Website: lowes
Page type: cart
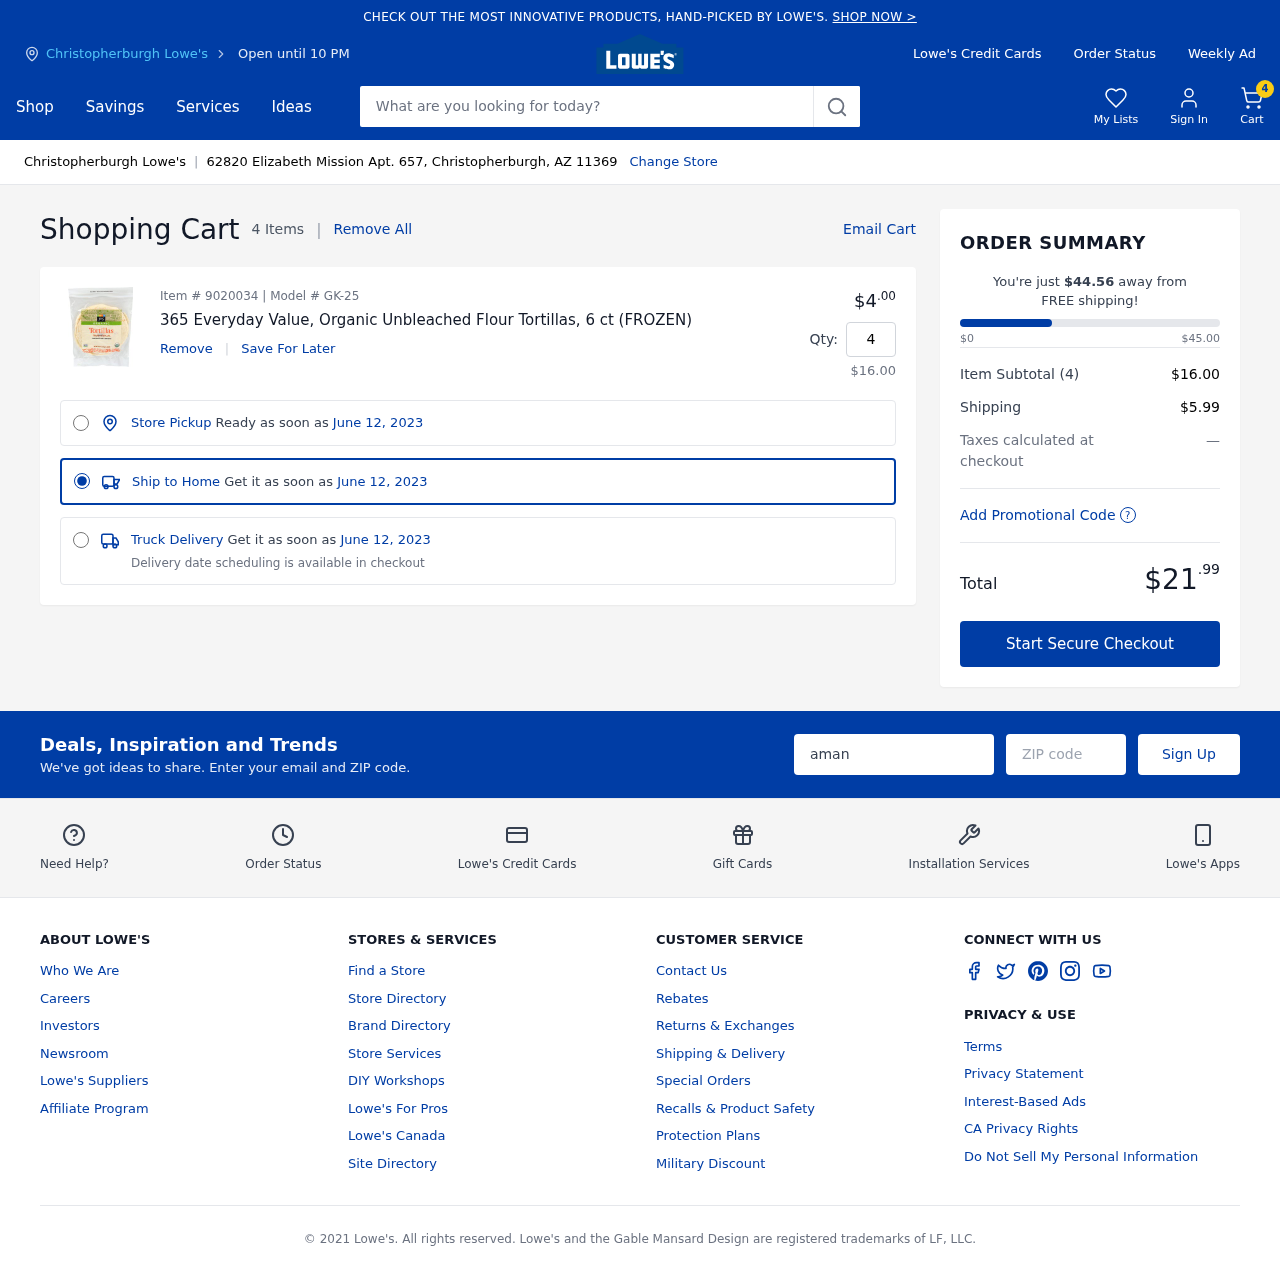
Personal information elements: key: PII_CITY
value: Christopherburgh Lowe's
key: PII_EMAIL
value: amandadavis@yahoo.com
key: PII_POSTCODE
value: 11369
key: PII_STREET
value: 62820 Elizabeth Mission Apt. 657
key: PII_CITY_STATE_ZIP
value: Christopherburgh, AZ 11369
Product elements: key: PRODUCT1_NAME
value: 365 Everyday Value, Organic Unbleached Flour Tortillas, 6 ct (FROZEN)
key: PRODUCT1_PRICE
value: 4
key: PRODUCT1_QUANTITY
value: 4
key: PRODUCT1_SUBTOTAL
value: $16.00
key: PRODUCT_ITEM_NUMBER
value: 9020034
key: PRODUCT_MODEL_NUMBER
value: GK-25
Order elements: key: ORDER_NUM_ITEMS
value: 4
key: ORDER_NUM_ITEMS
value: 4 Items
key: ORDER_DELIVERY_DATE
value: June 12, 2023
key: ORDER_SUBTOTAL
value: $16.00
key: ORDER_SHIPPING_COST
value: $5.99
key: ORDER_TOTAL
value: $21.99
Search elements: key: HEADER_SEARCH
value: What are you looking for today?